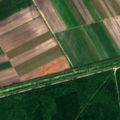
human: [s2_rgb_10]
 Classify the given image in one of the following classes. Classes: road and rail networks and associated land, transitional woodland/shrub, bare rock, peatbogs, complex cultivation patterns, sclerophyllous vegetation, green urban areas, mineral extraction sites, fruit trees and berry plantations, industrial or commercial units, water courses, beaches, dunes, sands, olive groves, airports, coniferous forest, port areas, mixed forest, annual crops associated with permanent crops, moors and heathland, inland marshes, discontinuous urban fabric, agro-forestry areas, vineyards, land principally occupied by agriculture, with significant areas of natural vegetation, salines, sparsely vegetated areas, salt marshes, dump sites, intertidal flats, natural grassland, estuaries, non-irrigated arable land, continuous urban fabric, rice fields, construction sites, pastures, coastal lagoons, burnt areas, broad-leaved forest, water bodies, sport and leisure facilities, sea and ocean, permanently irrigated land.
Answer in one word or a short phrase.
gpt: non-irrigated arable land, broad-leaved forest, water courses